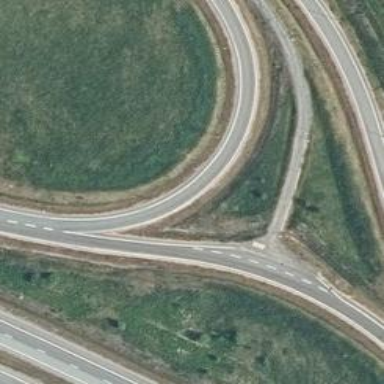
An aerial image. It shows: Asphalt motorway link with tertiary functional class.